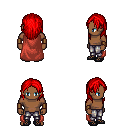
a pixel art fantasy rpg character, male body template, human, dark skin, maroon cape, metal pants, red long hairstyle, leather bracers, ghillies, four views (front, back, left, right), 2x2 character sprite sheet, small pixel art, hard edges, no anti-aliasing